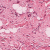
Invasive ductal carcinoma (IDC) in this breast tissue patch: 1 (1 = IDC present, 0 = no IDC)